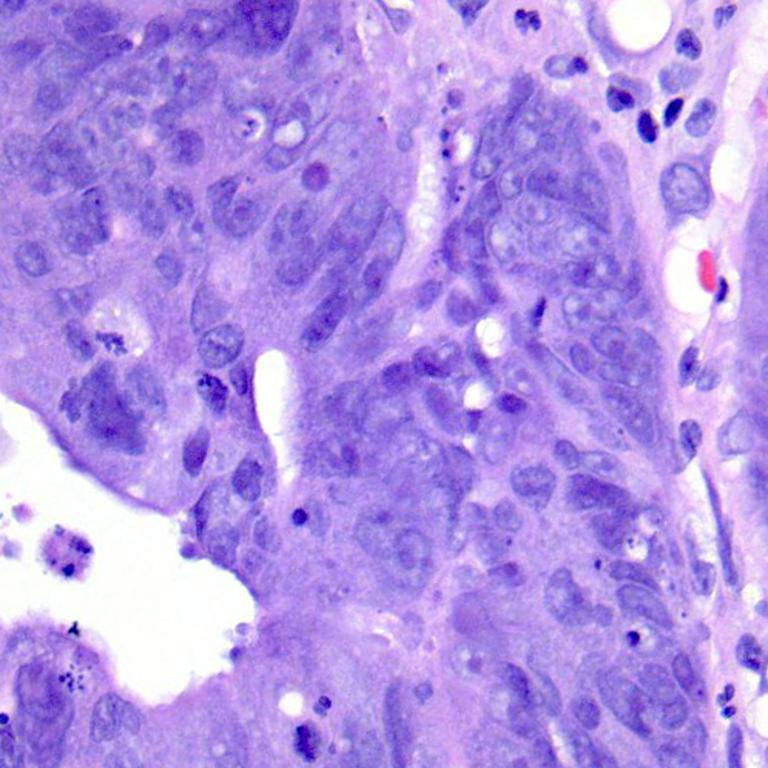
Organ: colon
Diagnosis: adenocarcinomas